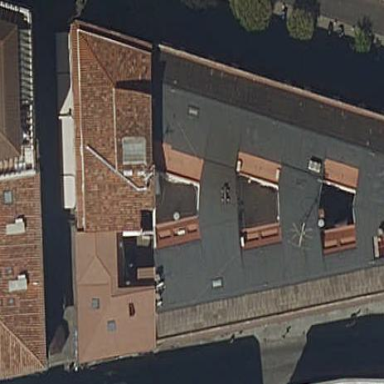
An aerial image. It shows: Grey police building with dark grey roof.